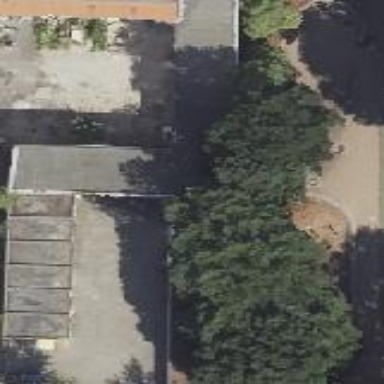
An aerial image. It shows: Group of garages.